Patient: sex F, age 35
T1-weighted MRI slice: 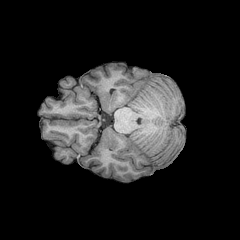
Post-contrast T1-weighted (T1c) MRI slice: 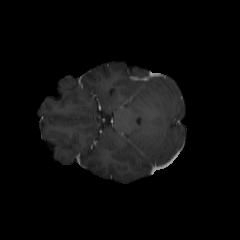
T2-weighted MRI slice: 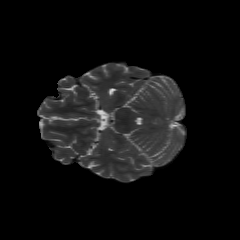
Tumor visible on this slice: no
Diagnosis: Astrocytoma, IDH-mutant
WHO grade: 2